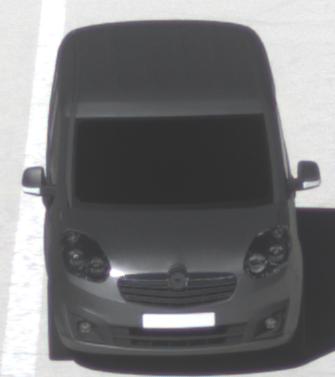
Make: Opel
Model: Combo Combi L1H1 1.4
Detailed model: Combo (D) Combi
Model produced from: 2012/01
Model produced until: 2013/11
Doors: 5
Color: gray
Road condition: dry road
Daytime: midday
Contrast: high contrast